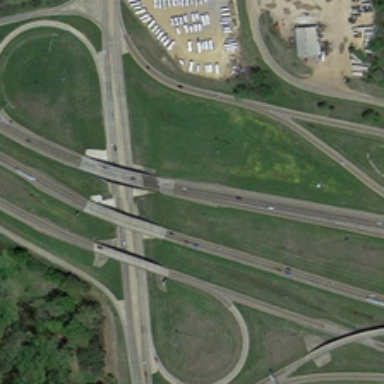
The ease of the road are surrounded by dark green trees .